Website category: book
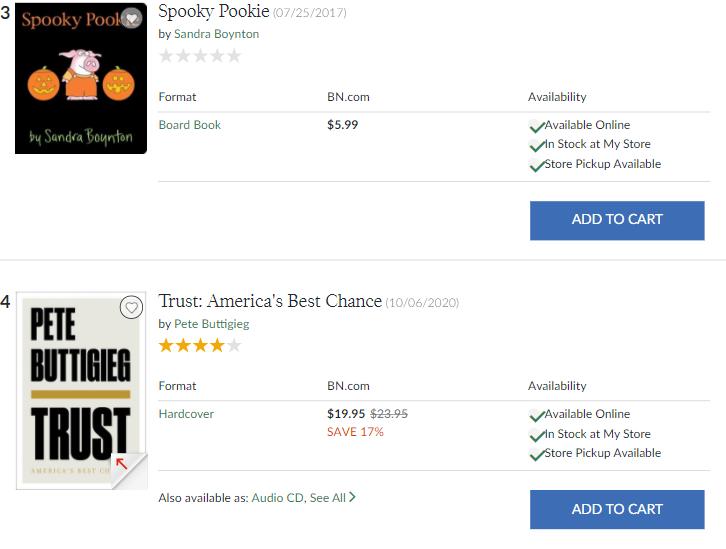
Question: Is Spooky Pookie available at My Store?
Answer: yes

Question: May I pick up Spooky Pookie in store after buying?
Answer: yes

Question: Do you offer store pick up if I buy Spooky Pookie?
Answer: yes

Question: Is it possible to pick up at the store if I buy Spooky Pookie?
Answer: yes

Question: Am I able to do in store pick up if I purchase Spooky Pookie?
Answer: yes

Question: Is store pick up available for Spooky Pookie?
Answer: yes

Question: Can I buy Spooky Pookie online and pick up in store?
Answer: yes